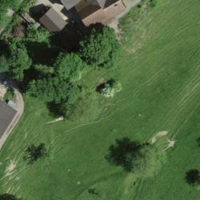
EUNIS habitat code: 25
Species observed at this site:
Salvia pratensis